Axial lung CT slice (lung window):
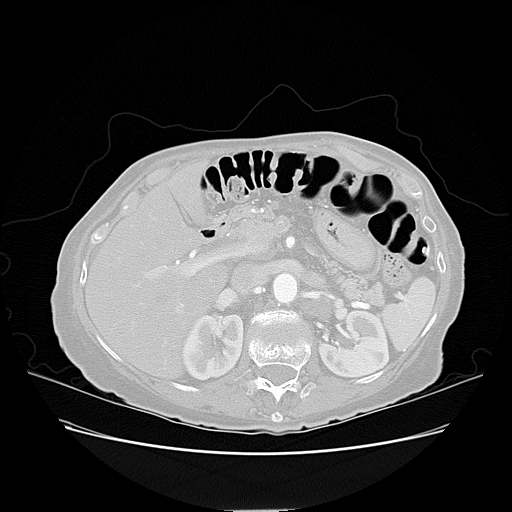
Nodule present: no